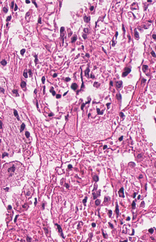
Tumor epithelial tissue: no
Tumor-associated stroma tissue: no
Normal tissue: yes